Question: I have the following Python code:
'''
#!/usr/bin/env python
import sys
myargs = sys.argv[1]
mylist = ["foo bar qux", "uix nan col"]
for chunk in mylist:
mems = chunk.split()
mems.append(myargs)
print mems
'''
When executed the following 'python test.py param' giving this results:
'''
['foo', 'bar', 'qux', 'param1']
['uix', 'nan', 'col', 'param1']
'''
What I want to do is to use PHP to call the above python script and parse the output.
I have this in my php code (index.php):
'''
<HTML>
<HEAD>
<TITLE>MYCODE</TITLE>
</HEAD>
<BODY>
<BR>
<?php echo '<p>This is the output of my code:</p>'; ?>
<?php
$vars = eval('python /misc/path_to_mycode/test.py param1');
var_dump($vars)
?>
</BODY>
</HTML>
'''
But it prints this instead over the web:

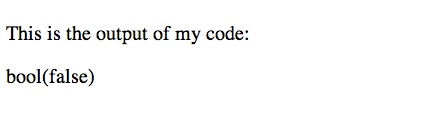
Answer: Use <URL> in php.Try like this
'''
<?php echo '<p>This is the output of my code:</p>';
exec('python /misc/path_to_mycode/test.py param1',$out);
var_dump($out)
?>
'''
The 'exec' function just return the last line from the result of the command.